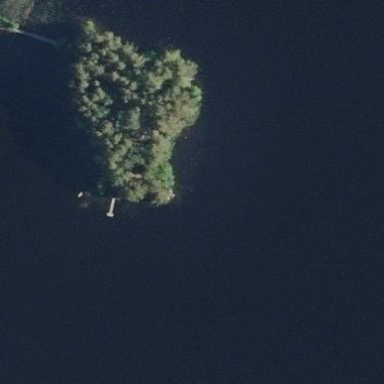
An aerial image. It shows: Islet.